Question: I want to use a graph database for a web application that tracks the players, matches, leagues for a given sport say volleyball. Below is the 1st level model I came up with. I would like to support the below statistics for this web application
Player
1. Show all the leagues played by a player.
2. Show all the matches played by a player in each league.
3. Player's current team and his previous teams.
4. How many times the player was a captain and all the leagues for which he was the captain.
Team
1. All leagues played by a team.
2. How many times the team was a winner or runner.

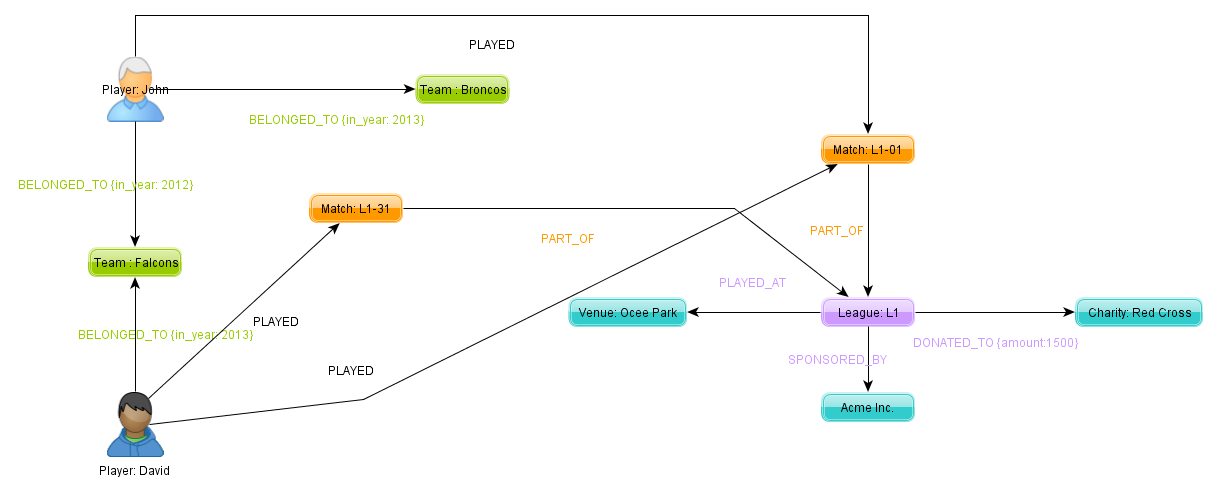
Answer: You model looks good, however after looking at your use cases, I have a few questions/suggestions:
# Query
I'll give these in Cypher as it's easiest to show in this format.
Player
'''
START player=node:Player('indexForPlayer')
MATCH player-[PLAYED]->match-[PART_OF]->league
RETURN league
'''
'''
START player=node:Player('indexForPlayer')
MATCH player-[PLAYED]->match-[PART_OF]->league
RETURN match, collect(league)
'''
'''
START player=node:Player('indexForPlayer')
MATCH player-[BELONGED_TO]->team
RETURN team
'''
'''
How do you determine if they were a captain of a league?
'''
Team
You might want to put this as a relationship such as '(match)-[WINNER]->(team)' this way to find out how many wins your team has, all you have to do is count the 'WINNER' relationship.
# Data Model
Add a property to the 'Match' node for date played. I'm unfamiliar with sports, but Year may not be enough if they can swap teams within a year, however 'Neo4j' doesn't really have a good method for dealing with time, other than a 'seconds since epoch ' type system.